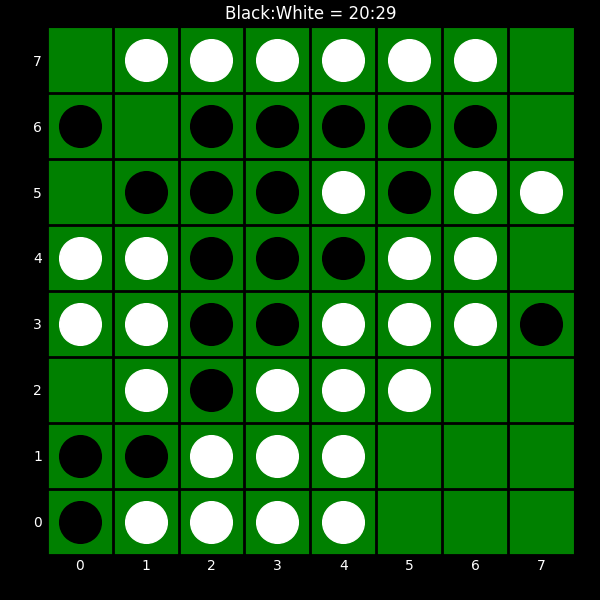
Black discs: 20
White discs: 29